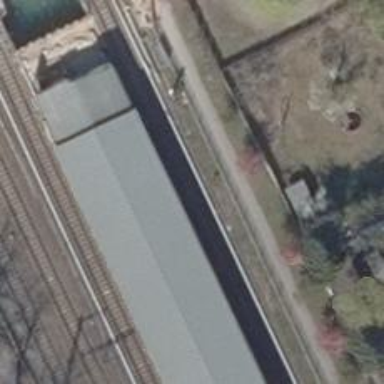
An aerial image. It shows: Railway signal.